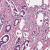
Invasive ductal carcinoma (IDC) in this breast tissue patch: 0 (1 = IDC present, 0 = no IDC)